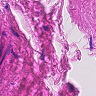
Metastatic tissue present: no